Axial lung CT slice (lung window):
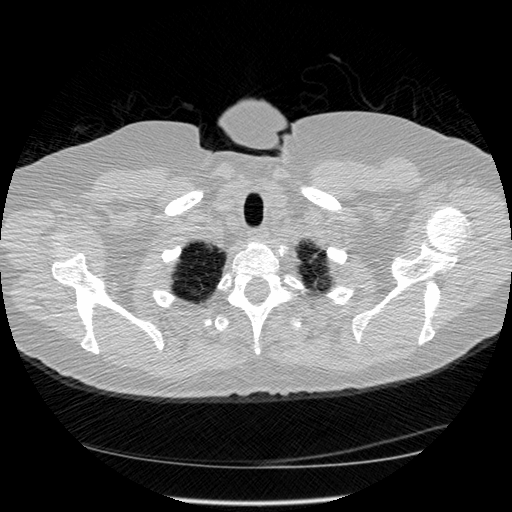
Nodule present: no